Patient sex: M
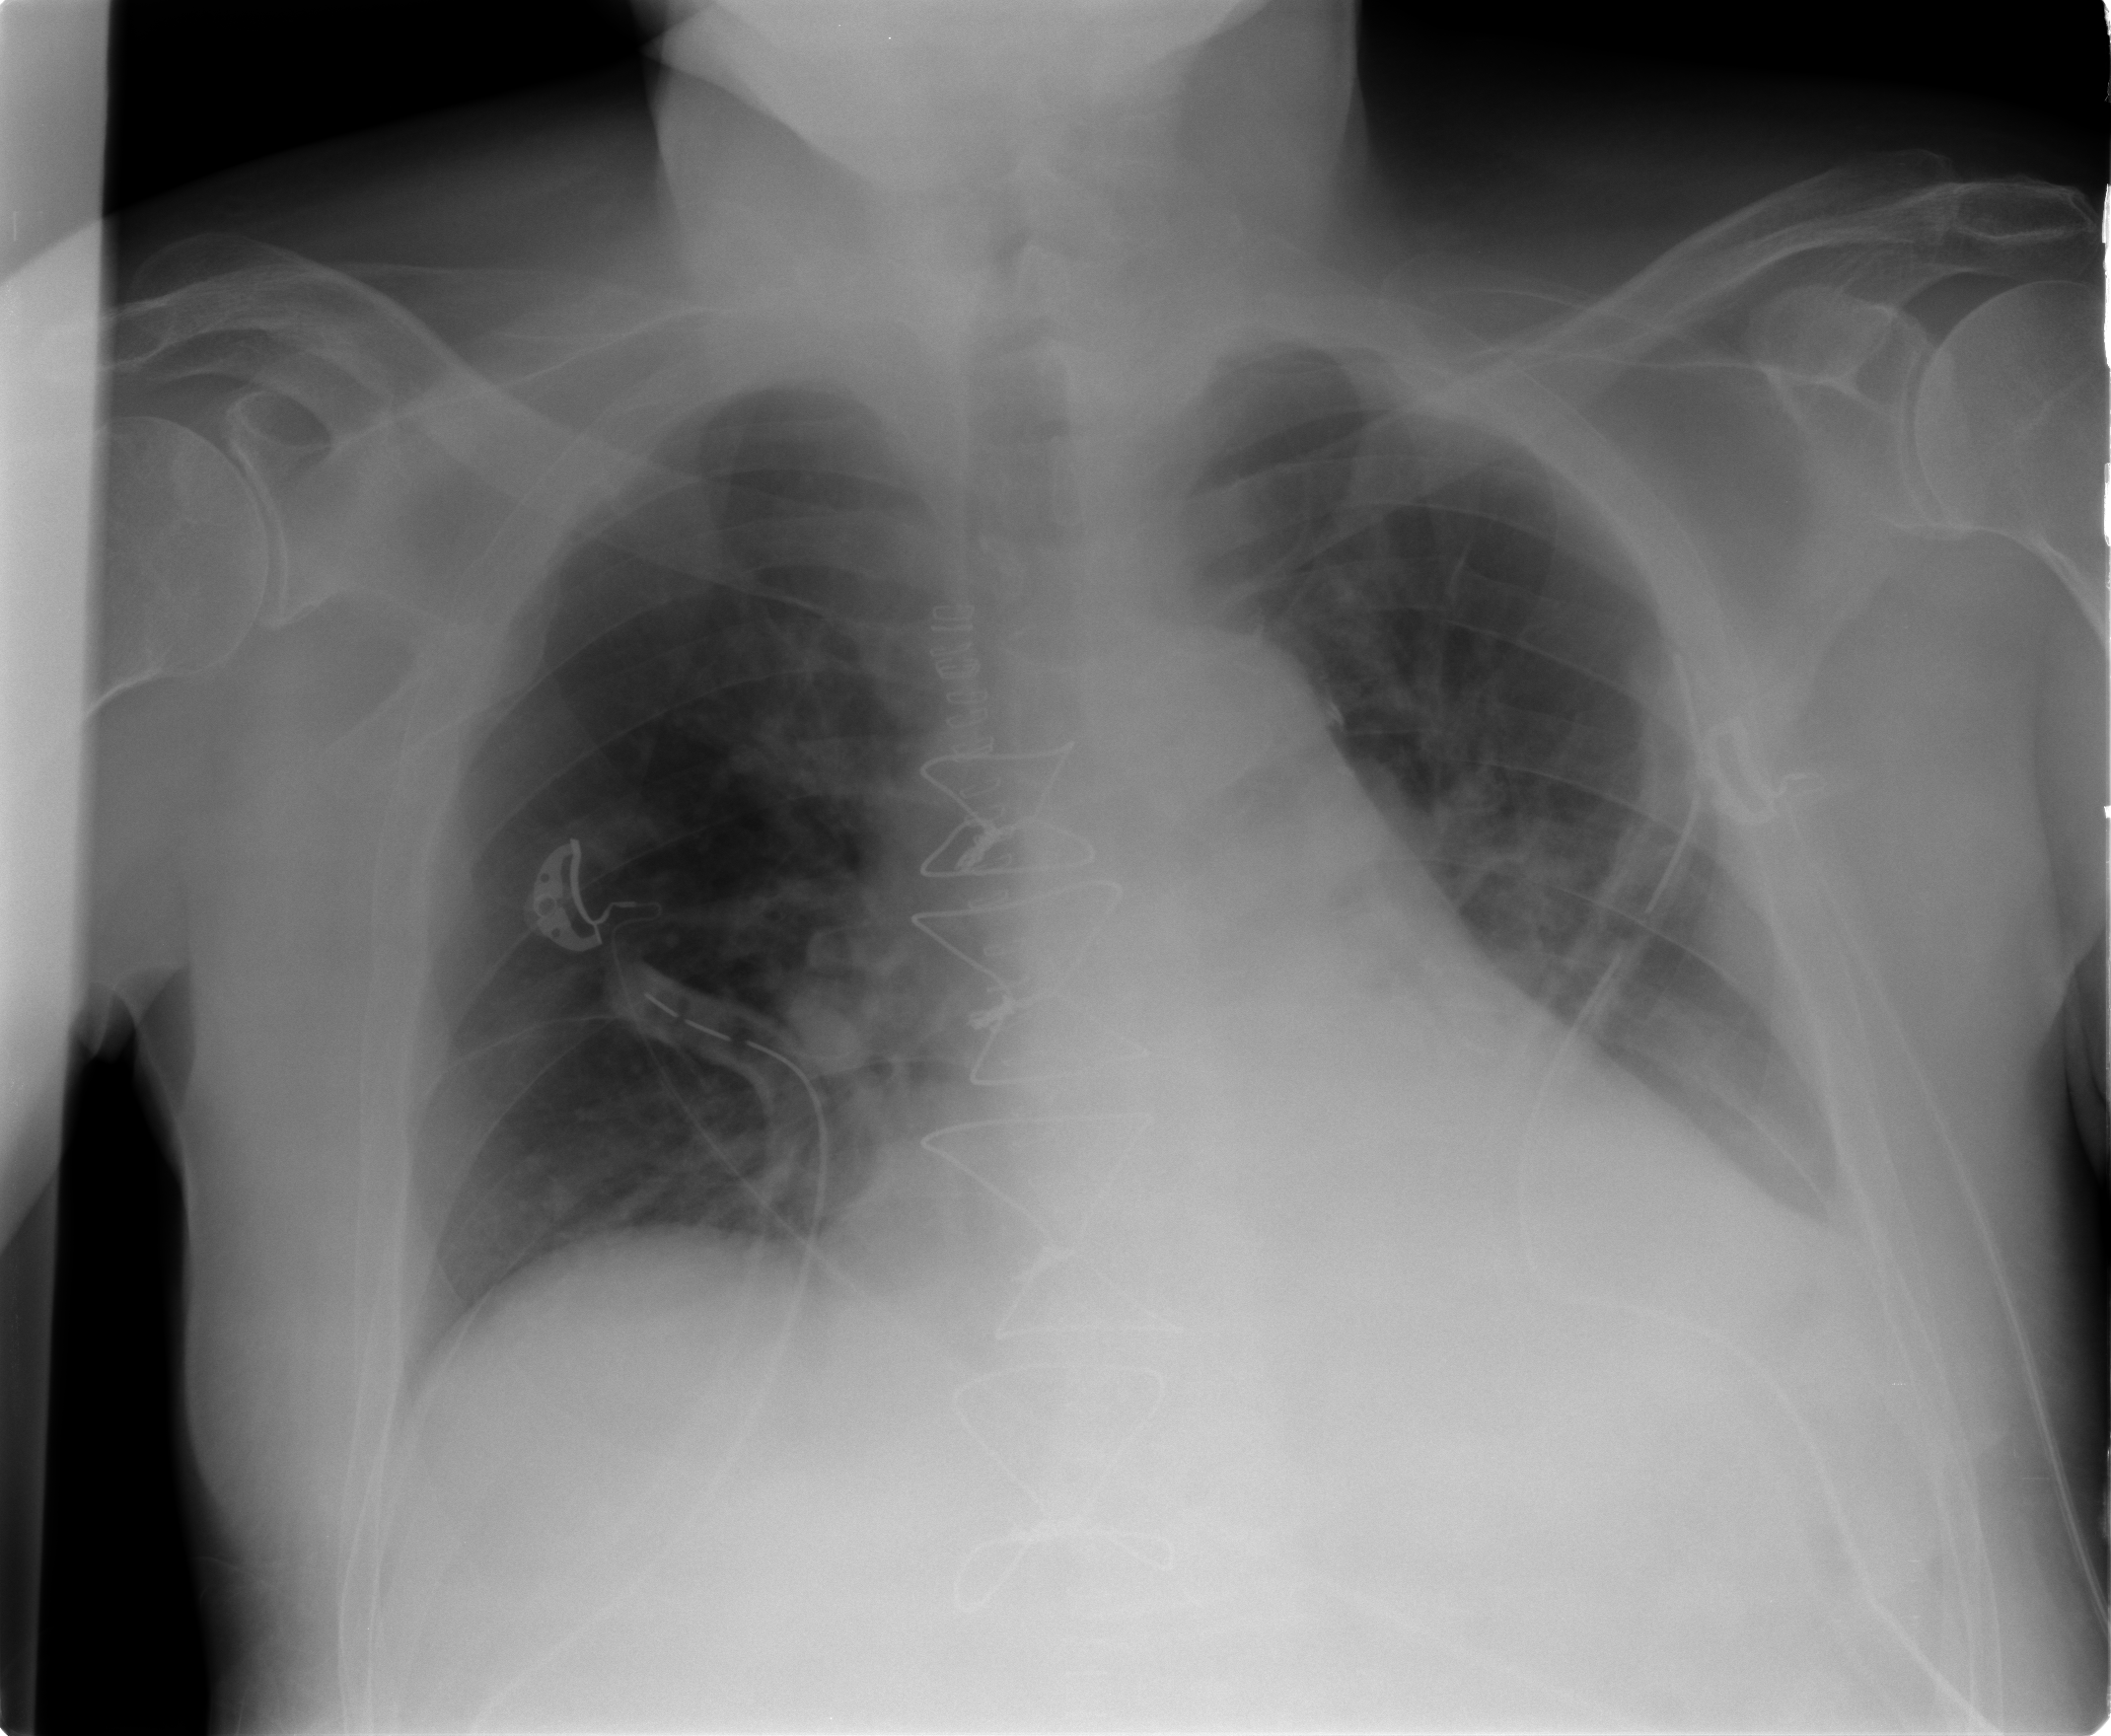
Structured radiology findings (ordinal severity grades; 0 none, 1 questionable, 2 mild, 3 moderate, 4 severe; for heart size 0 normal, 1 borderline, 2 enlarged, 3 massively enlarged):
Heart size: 2
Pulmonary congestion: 0
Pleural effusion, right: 0
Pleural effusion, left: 2
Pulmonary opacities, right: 0
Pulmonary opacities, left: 0
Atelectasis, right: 0
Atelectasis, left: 0